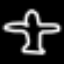
Label: airplane